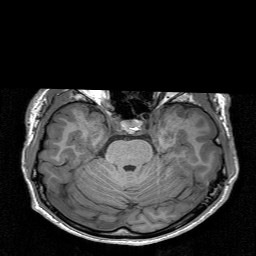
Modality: T1w
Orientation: coronal
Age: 29
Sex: male
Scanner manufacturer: siemens
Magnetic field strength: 3 T
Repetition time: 1.9 s
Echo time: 0.00226 s